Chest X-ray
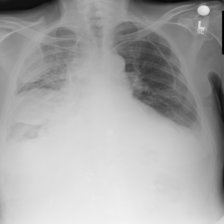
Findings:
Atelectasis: negative
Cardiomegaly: negative
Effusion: positive
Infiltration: negative
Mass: negative
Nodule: negative
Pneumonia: negative
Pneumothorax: negative
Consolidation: negative
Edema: negative
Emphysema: negative
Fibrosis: negative
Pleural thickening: negative
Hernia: negative